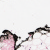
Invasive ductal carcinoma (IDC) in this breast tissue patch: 0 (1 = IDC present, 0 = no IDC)